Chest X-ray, PA view. Patient: 20 years old, sex F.
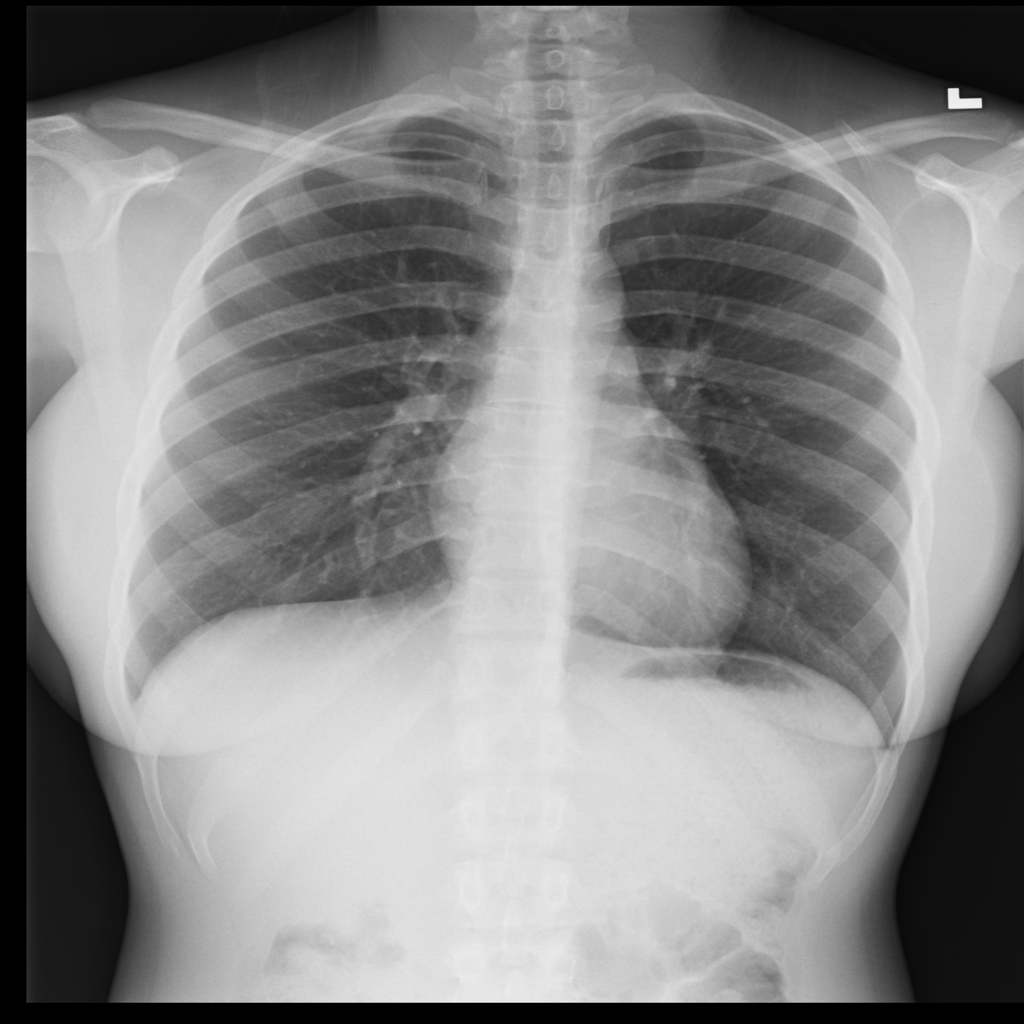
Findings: Atelectasis